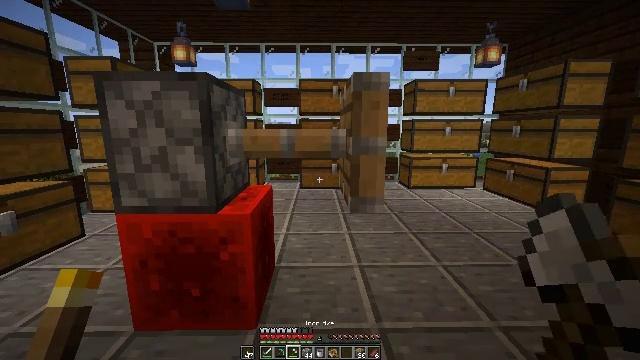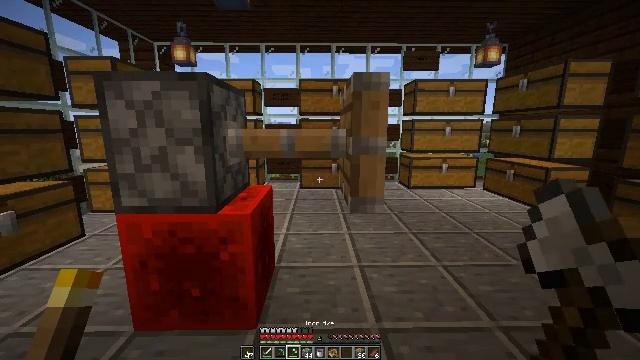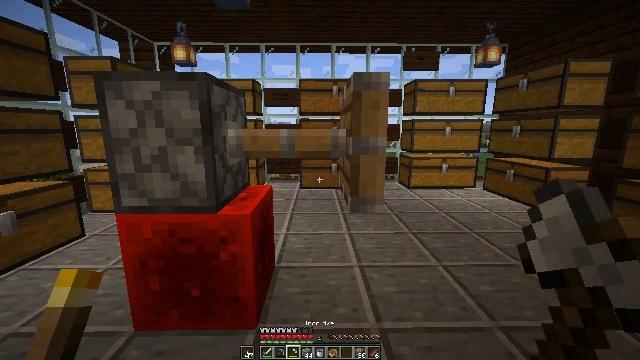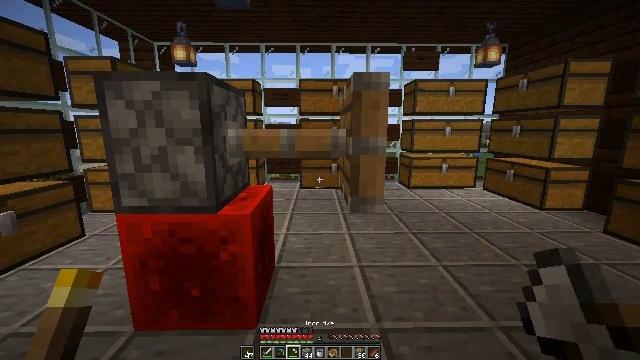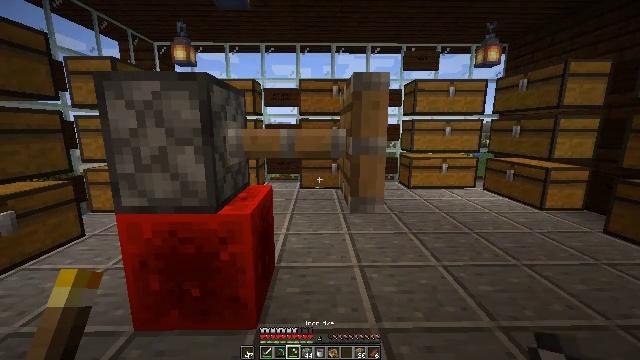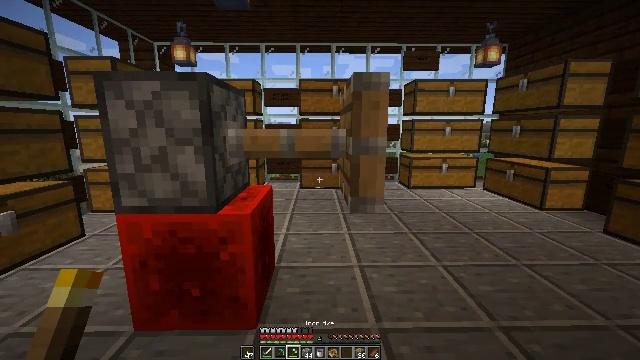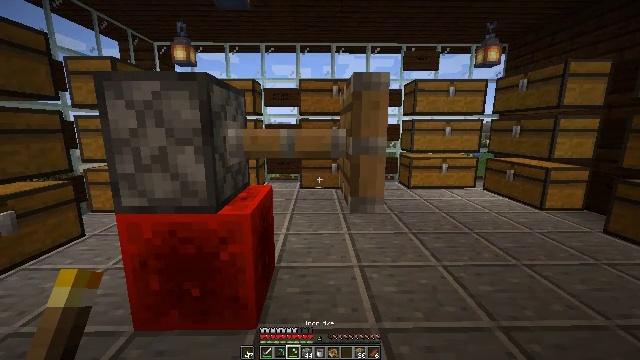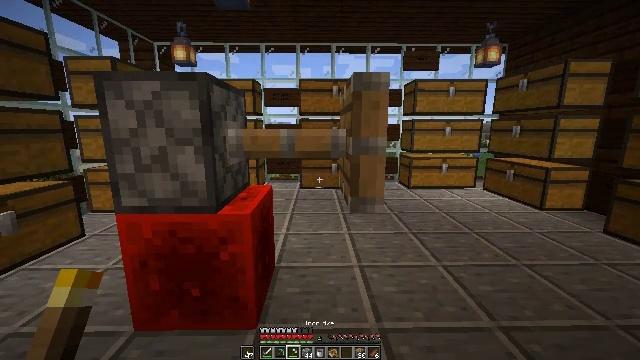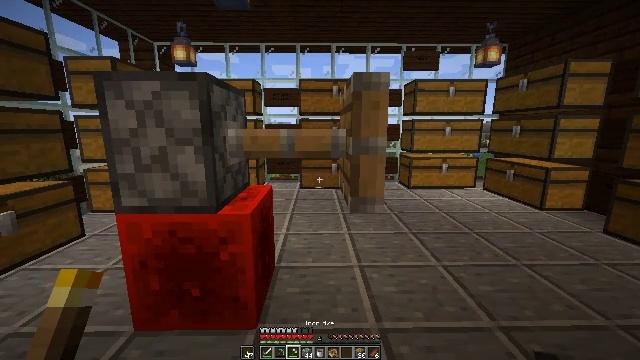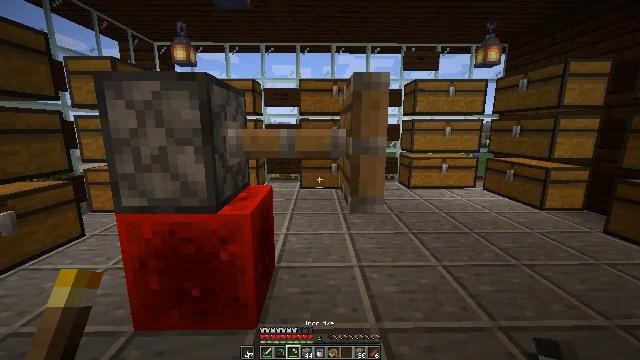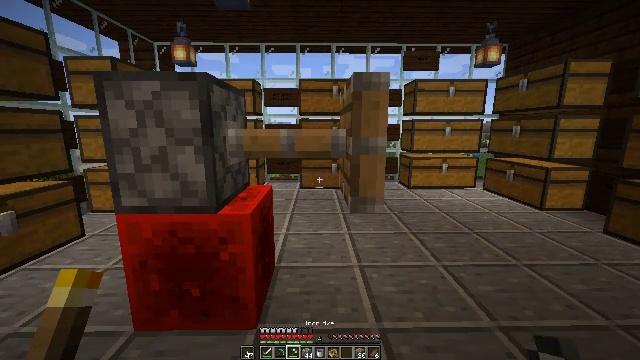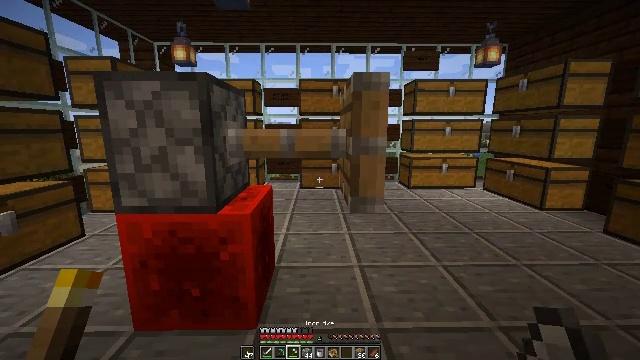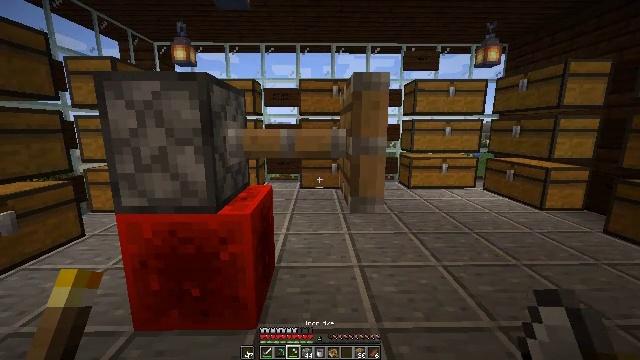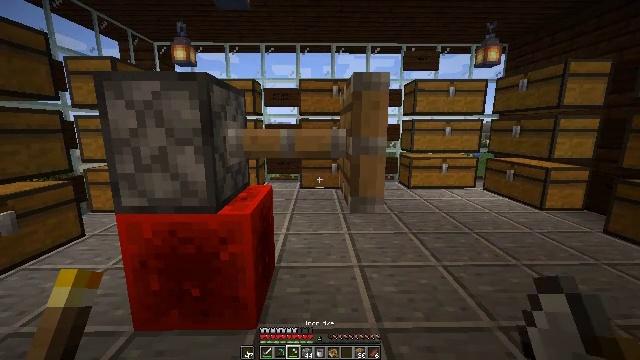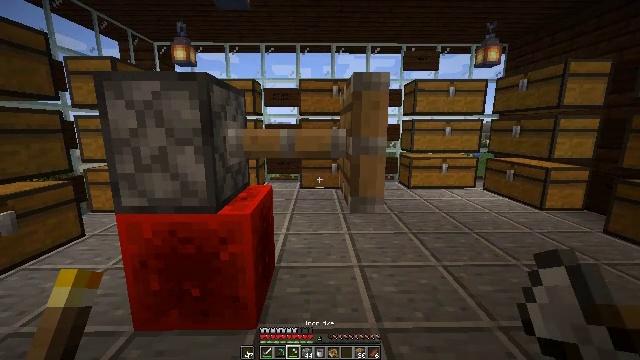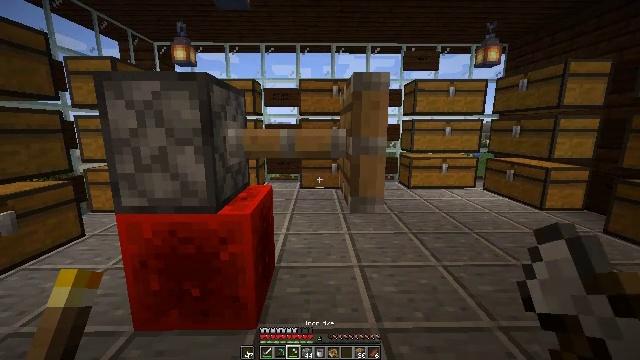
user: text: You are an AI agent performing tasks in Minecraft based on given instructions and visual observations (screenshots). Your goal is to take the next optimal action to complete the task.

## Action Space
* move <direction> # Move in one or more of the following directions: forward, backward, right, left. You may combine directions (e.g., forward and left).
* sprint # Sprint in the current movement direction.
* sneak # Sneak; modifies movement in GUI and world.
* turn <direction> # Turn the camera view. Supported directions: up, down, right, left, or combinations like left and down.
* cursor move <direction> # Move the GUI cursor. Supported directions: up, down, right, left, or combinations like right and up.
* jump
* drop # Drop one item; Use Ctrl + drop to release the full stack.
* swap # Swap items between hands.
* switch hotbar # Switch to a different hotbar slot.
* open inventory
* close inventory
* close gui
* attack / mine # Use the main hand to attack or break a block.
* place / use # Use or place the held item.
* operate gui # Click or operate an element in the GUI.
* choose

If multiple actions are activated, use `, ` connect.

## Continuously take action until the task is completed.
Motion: motion action
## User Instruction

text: Collect the redstone block.
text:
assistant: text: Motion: no_op
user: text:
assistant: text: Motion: no_op
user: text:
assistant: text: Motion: no_op
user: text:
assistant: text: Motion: no_op
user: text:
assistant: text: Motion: no_op
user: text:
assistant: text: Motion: no_op
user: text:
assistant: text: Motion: no_op
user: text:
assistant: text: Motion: no_op
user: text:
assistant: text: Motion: no_op
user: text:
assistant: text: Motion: no_op
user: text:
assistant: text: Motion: no_op
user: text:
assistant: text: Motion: no_op
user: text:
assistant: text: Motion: no_op
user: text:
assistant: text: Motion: no_op
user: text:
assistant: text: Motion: no_op
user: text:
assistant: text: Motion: no_op
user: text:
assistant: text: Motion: no_op
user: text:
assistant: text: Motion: no_op
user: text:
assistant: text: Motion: no_op
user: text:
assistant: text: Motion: no_op
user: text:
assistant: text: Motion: turn left
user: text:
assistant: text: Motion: turn left and down
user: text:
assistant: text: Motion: turn left and down
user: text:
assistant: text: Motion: turn left and down, switch to hotbar 2
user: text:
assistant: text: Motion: switch to hotbar 2
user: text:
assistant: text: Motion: switch to hotbar 2
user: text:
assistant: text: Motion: no_op
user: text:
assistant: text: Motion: no_op
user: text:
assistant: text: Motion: no_op
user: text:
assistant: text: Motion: no_op